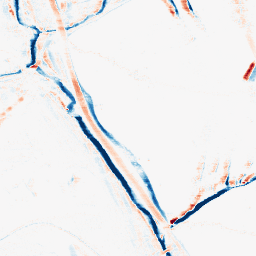
Category: morphological
Decomposition family: morphological_rect
Decomposition parameters: operation: average
width: 10
height: 3
Upsampling method: sinc_hamming
Upsampling parameters: scale: 4
kernel_size: 16
Upsampling scale: 4